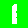
Digit: 1